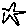
Label: star